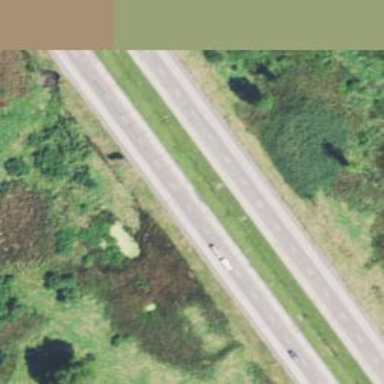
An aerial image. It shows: Motorway.